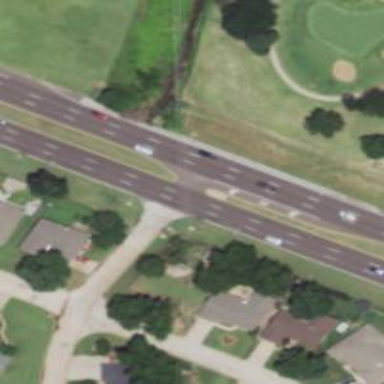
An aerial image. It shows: Stop road.